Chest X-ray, AP view. Patient: 29 years old, sex F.
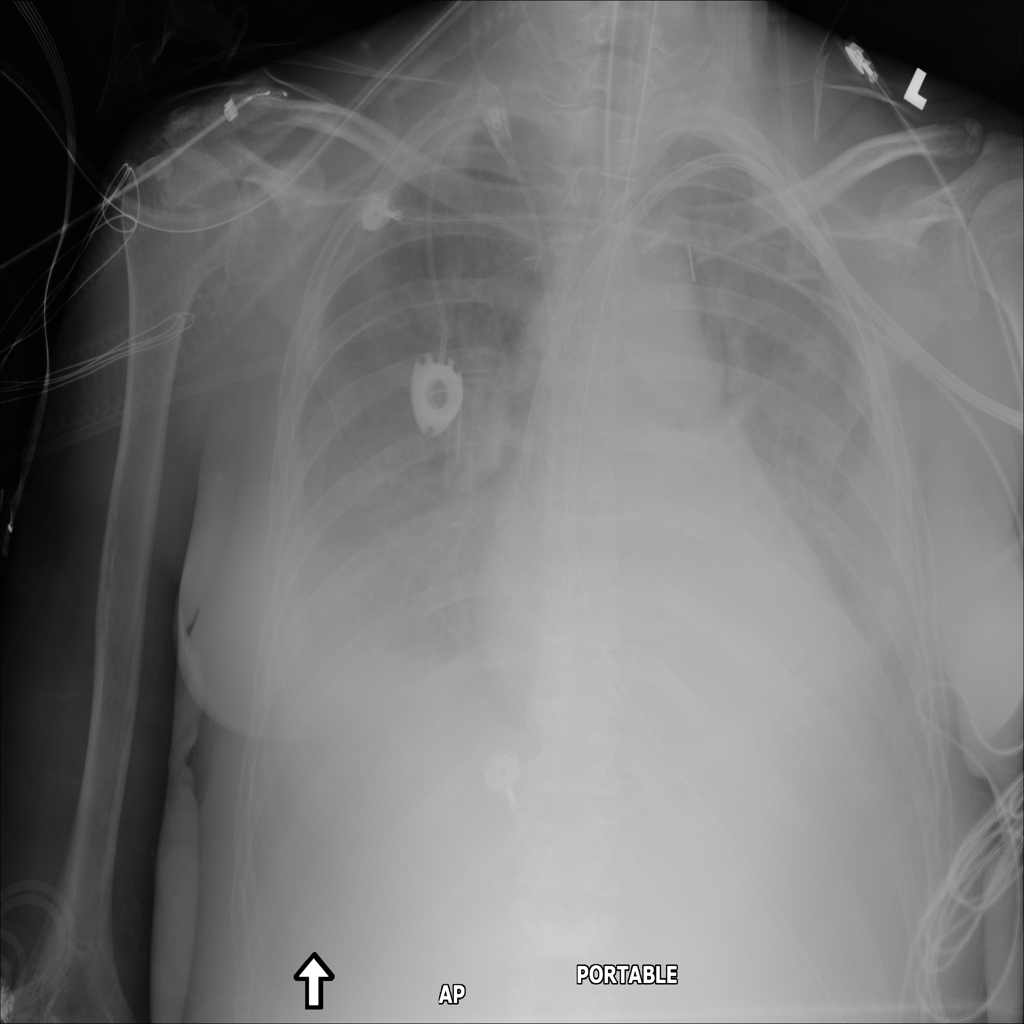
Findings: Consolidation, Effusion, Infiltration